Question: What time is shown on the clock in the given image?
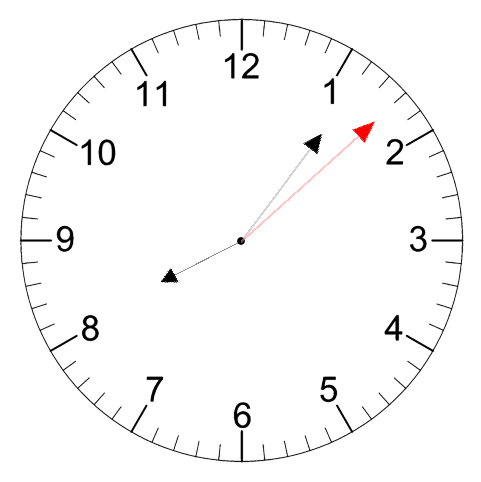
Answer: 08:06:08